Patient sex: M
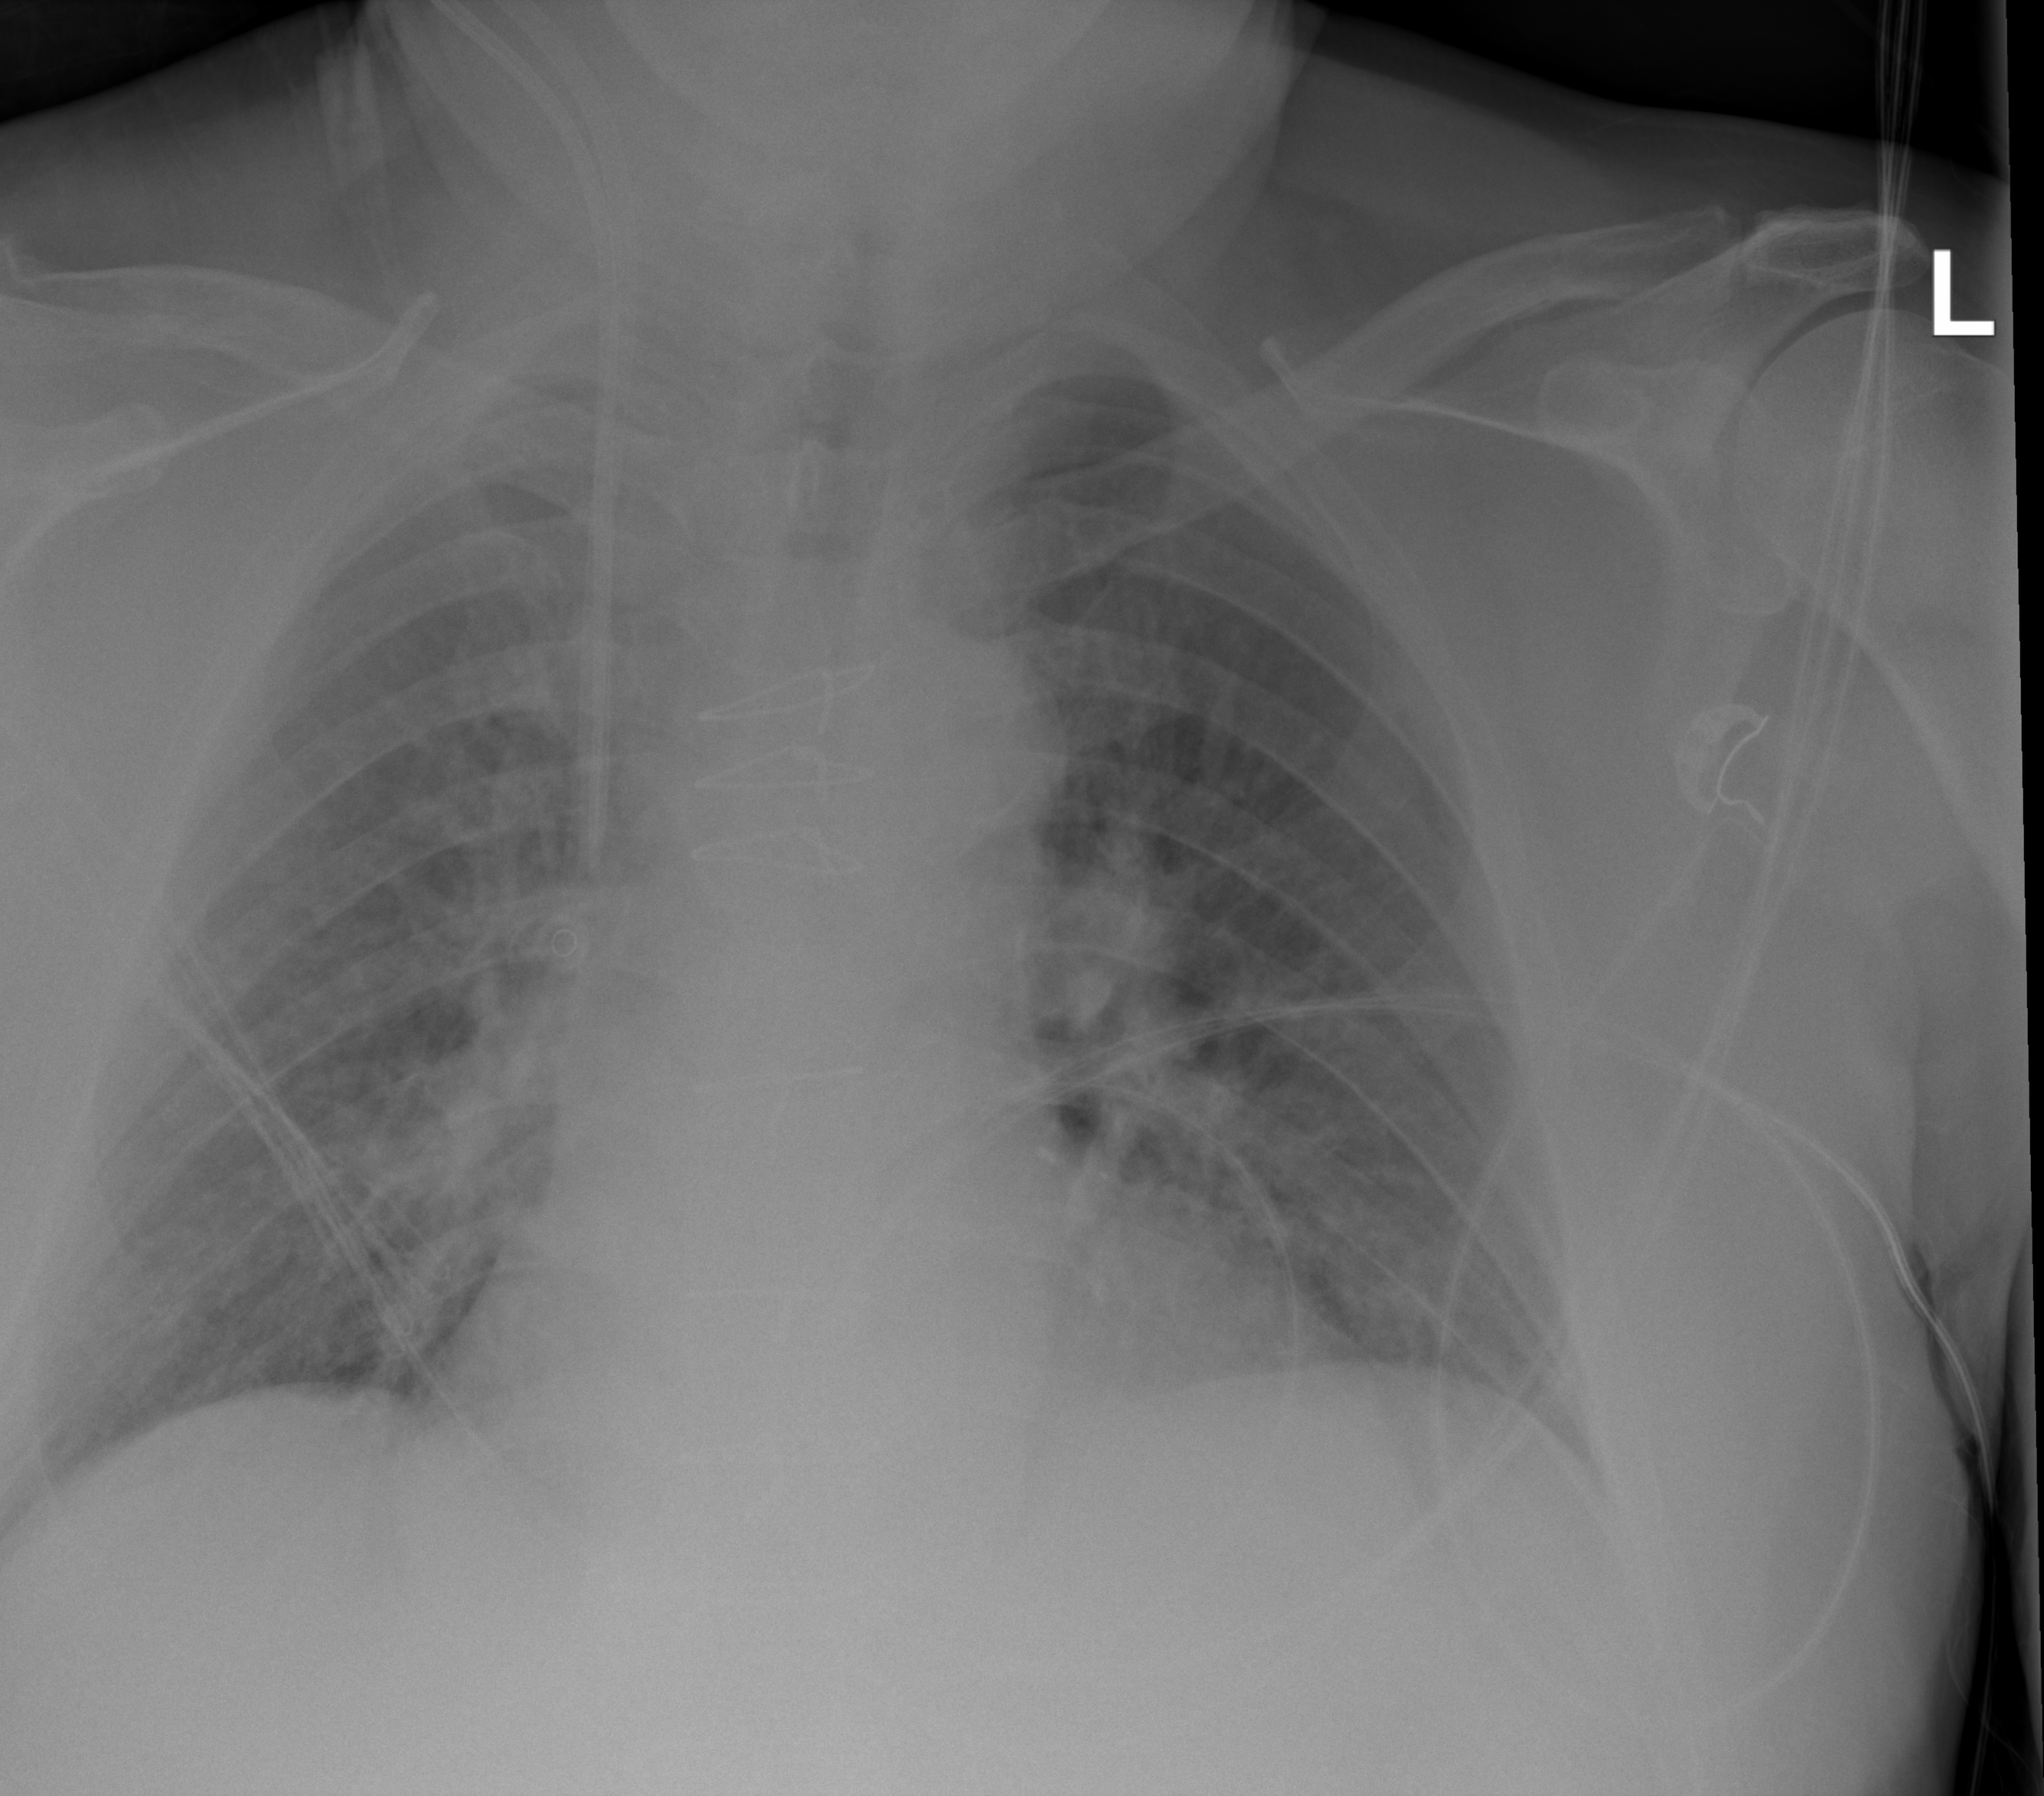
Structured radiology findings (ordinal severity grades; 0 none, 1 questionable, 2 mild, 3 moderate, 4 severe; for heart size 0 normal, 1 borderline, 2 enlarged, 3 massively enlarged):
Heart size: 1
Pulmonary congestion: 2
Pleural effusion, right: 0
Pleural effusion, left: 0
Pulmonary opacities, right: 0
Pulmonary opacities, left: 0
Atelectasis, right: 0
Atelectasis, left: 0